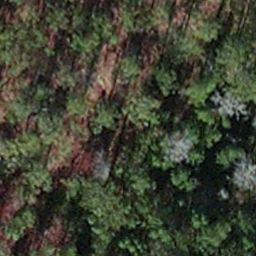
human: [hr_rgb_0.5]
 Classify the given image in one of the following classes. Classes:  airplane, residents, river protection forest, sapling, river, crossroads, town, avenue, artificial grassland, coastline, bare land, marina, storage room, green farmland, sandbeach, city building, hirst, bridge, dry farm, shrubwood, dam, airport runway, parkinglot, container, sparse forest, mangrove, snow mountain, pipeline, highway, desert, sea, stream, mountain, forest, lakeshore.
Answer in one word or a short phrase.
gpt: sapling